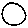
Label: circle